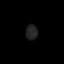
Tissue: lung
Cell type: Epithelial cells
Senescence score: 0.2319
Nuclear area (px): 178
Mean DAPI intensity: 34.23